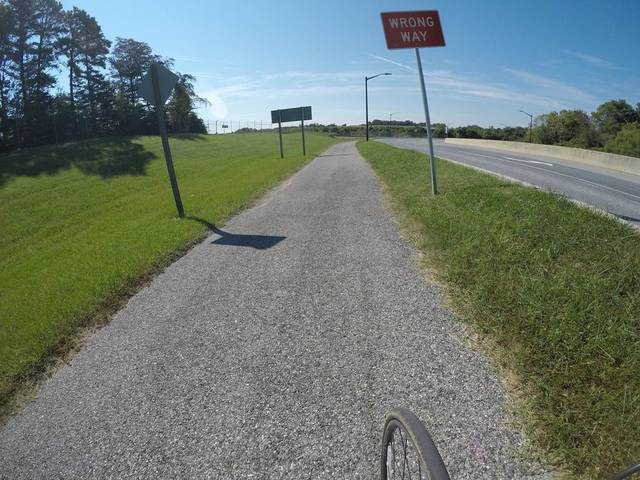
Region: United States
Coordinates: 39.177, -76.69